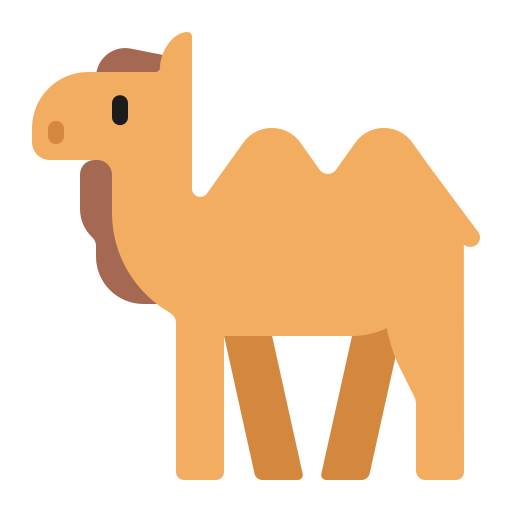
two hump camel flat